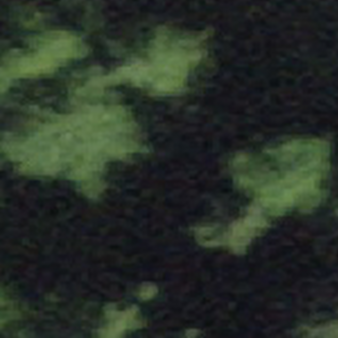
Label: other